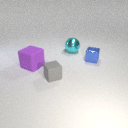
small blue metal cube behind small gray rubber cube